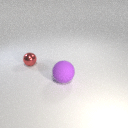
large purple rubber sphere in front of small red metal sphere